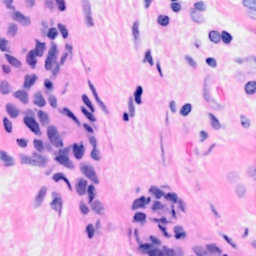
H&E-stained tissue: Breast